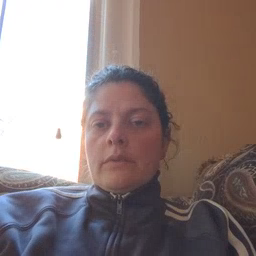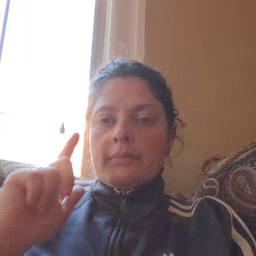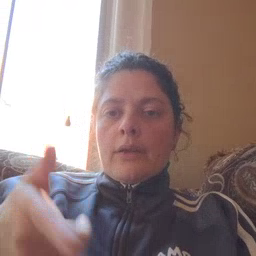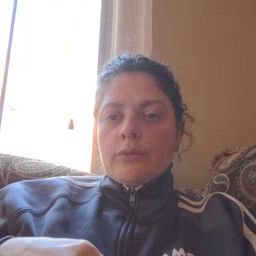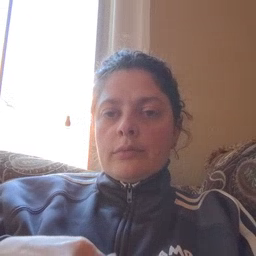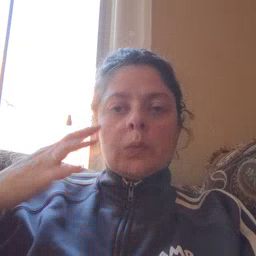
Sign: later